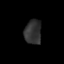
Tissue: lung
Cell type: Endothelial cells
Senescence score: 0.5491
Nuclear area (px): 402
Mean DAPI intensity: 49.398